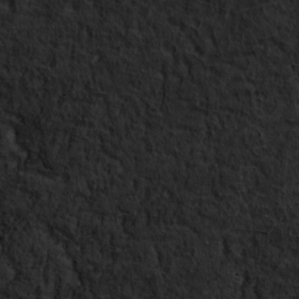
Label: non_frost